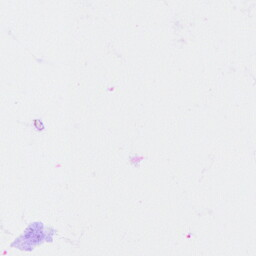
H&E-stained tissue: Breast